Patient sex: F
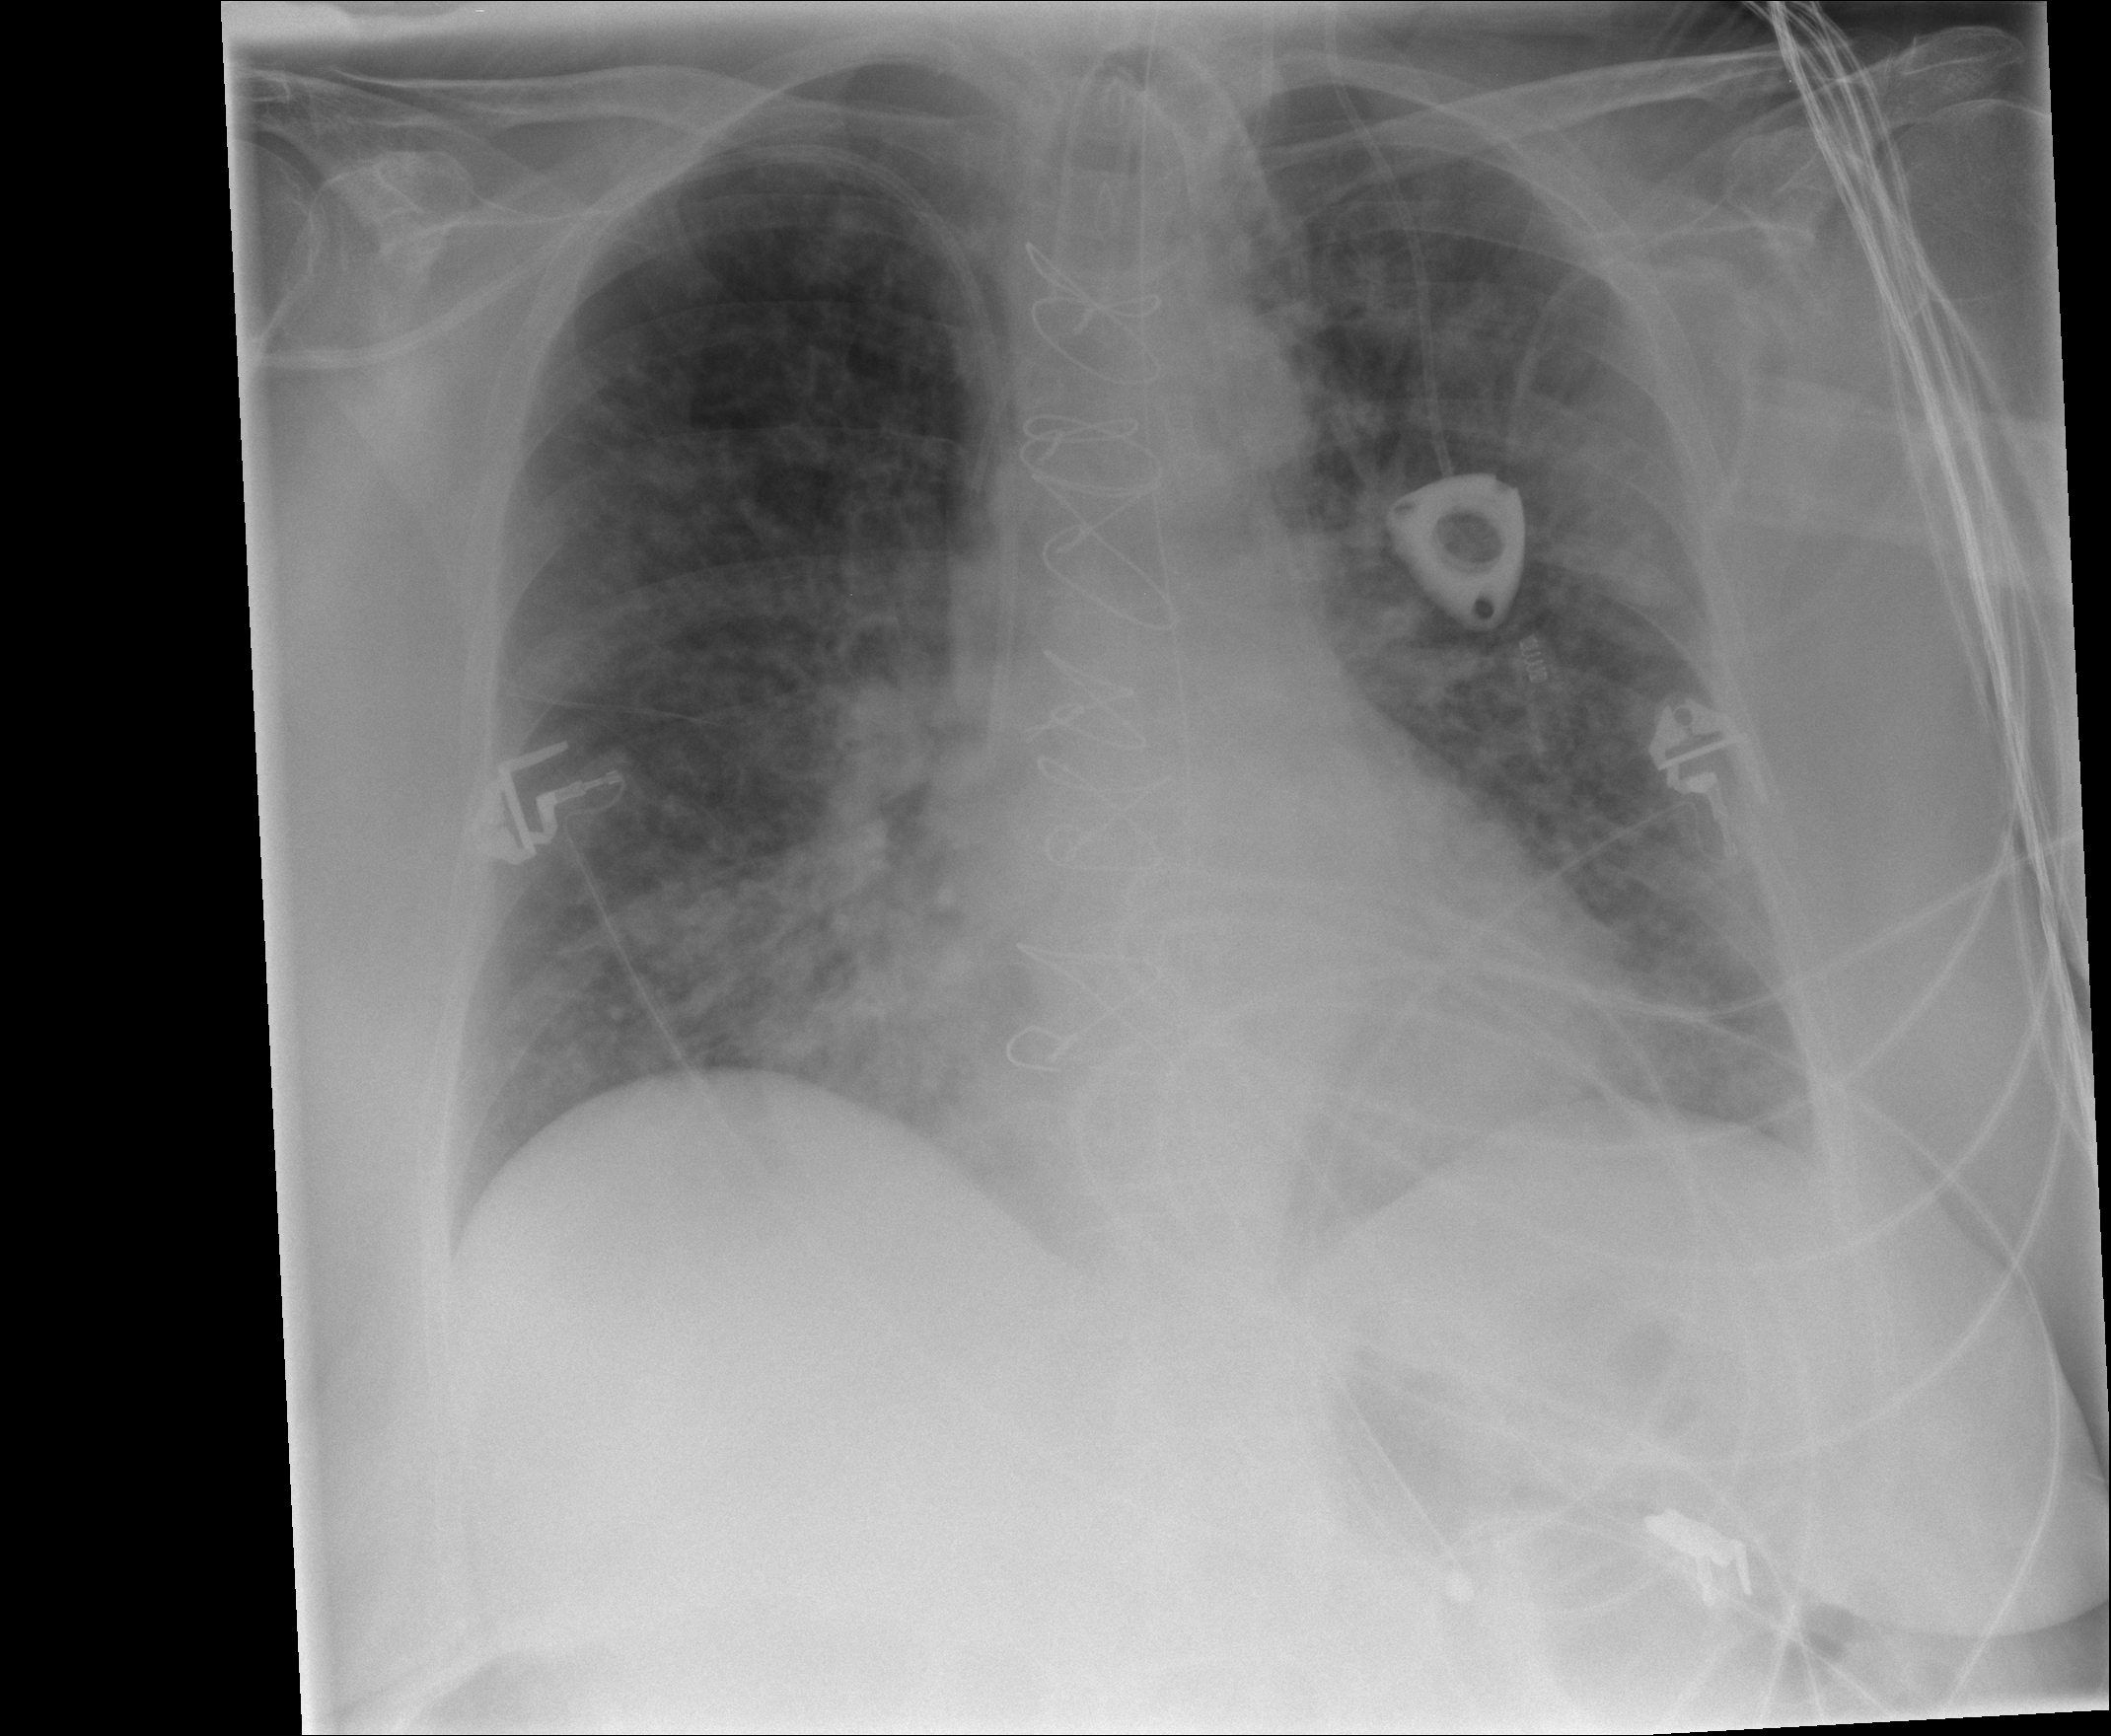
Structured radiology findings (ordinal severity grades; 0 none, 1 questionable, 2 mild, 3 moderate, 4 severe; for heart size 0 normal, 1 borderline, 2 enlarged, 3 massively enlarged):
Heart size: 0
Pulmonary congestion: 1
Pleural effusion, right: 0
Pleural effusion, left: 0
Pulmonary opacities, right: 3
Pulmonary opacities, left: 2
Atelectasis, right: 2
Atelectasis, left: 0